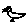
Label: bird